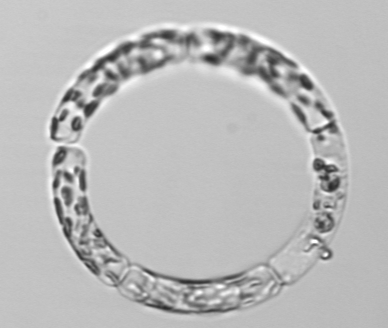
Label: Guinardia_striata